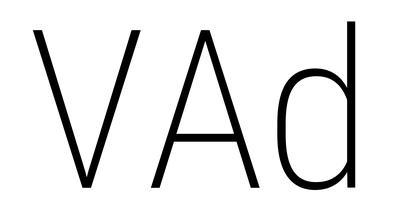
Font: Roboto_Condensed_ExtraLight